Interaction volume radius: 5 \u00c5
Interaction volume height: 10 \u00c5
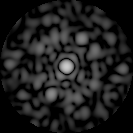
Disorder parameter: 0.8787